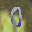
Label: 0